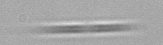
Label: Pseudo-nitzschia